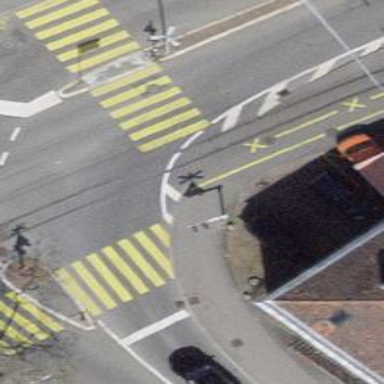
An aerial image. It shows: Railway crossing with lights.